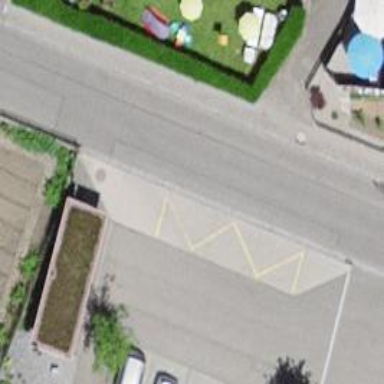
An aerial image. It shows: Bus stop with platform and shelter.